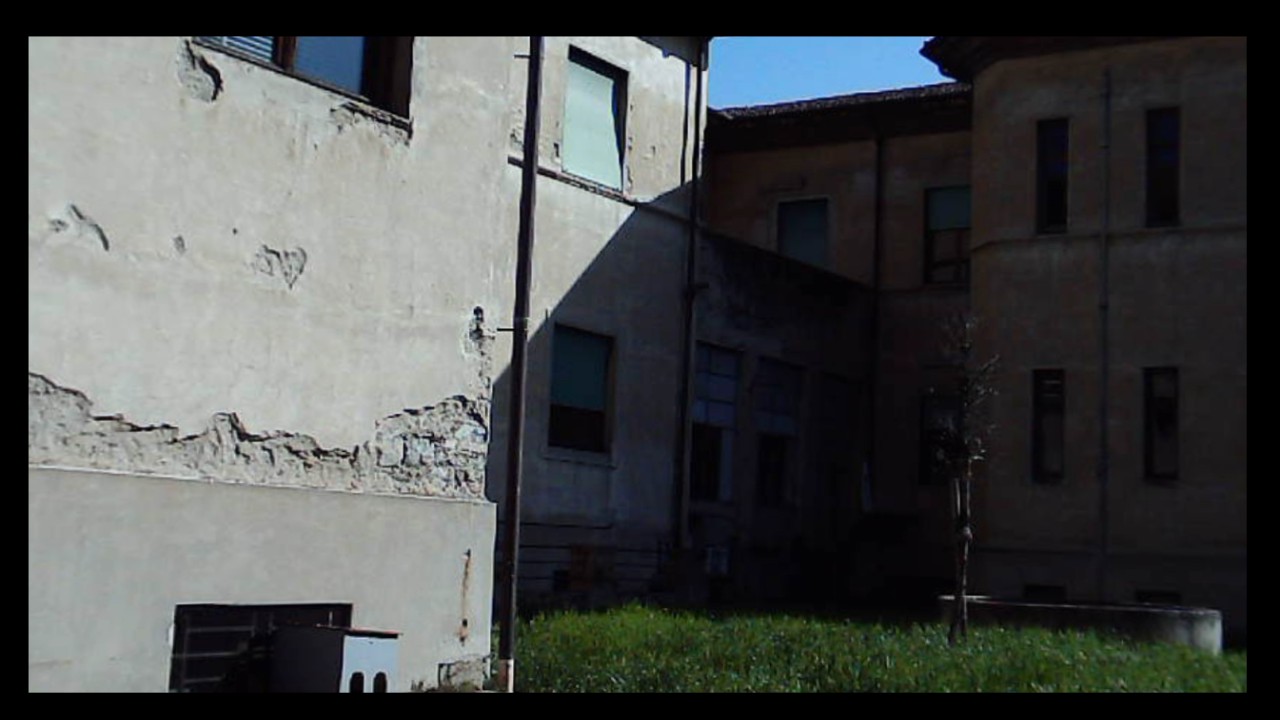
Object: Betafpv air75